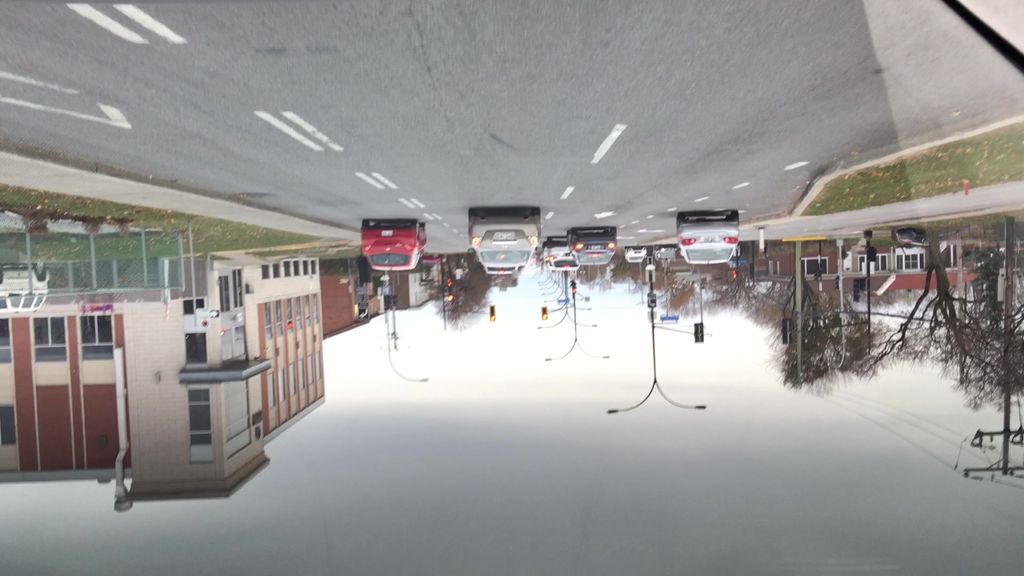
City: montreal